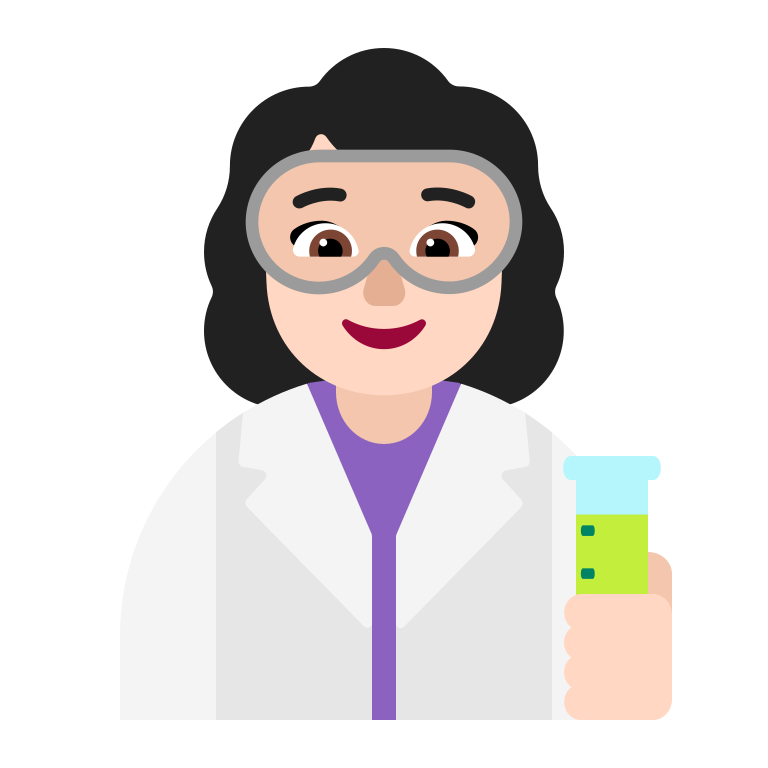
woman scientist flat light